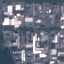
Label: Industrial